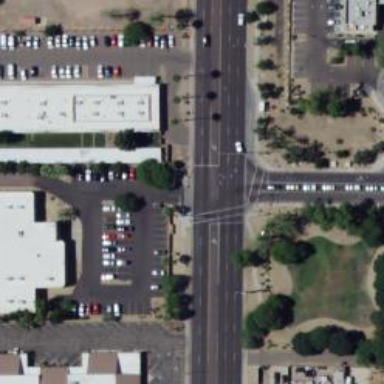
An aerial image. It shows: Solid stop line on the road marking.